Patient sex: M
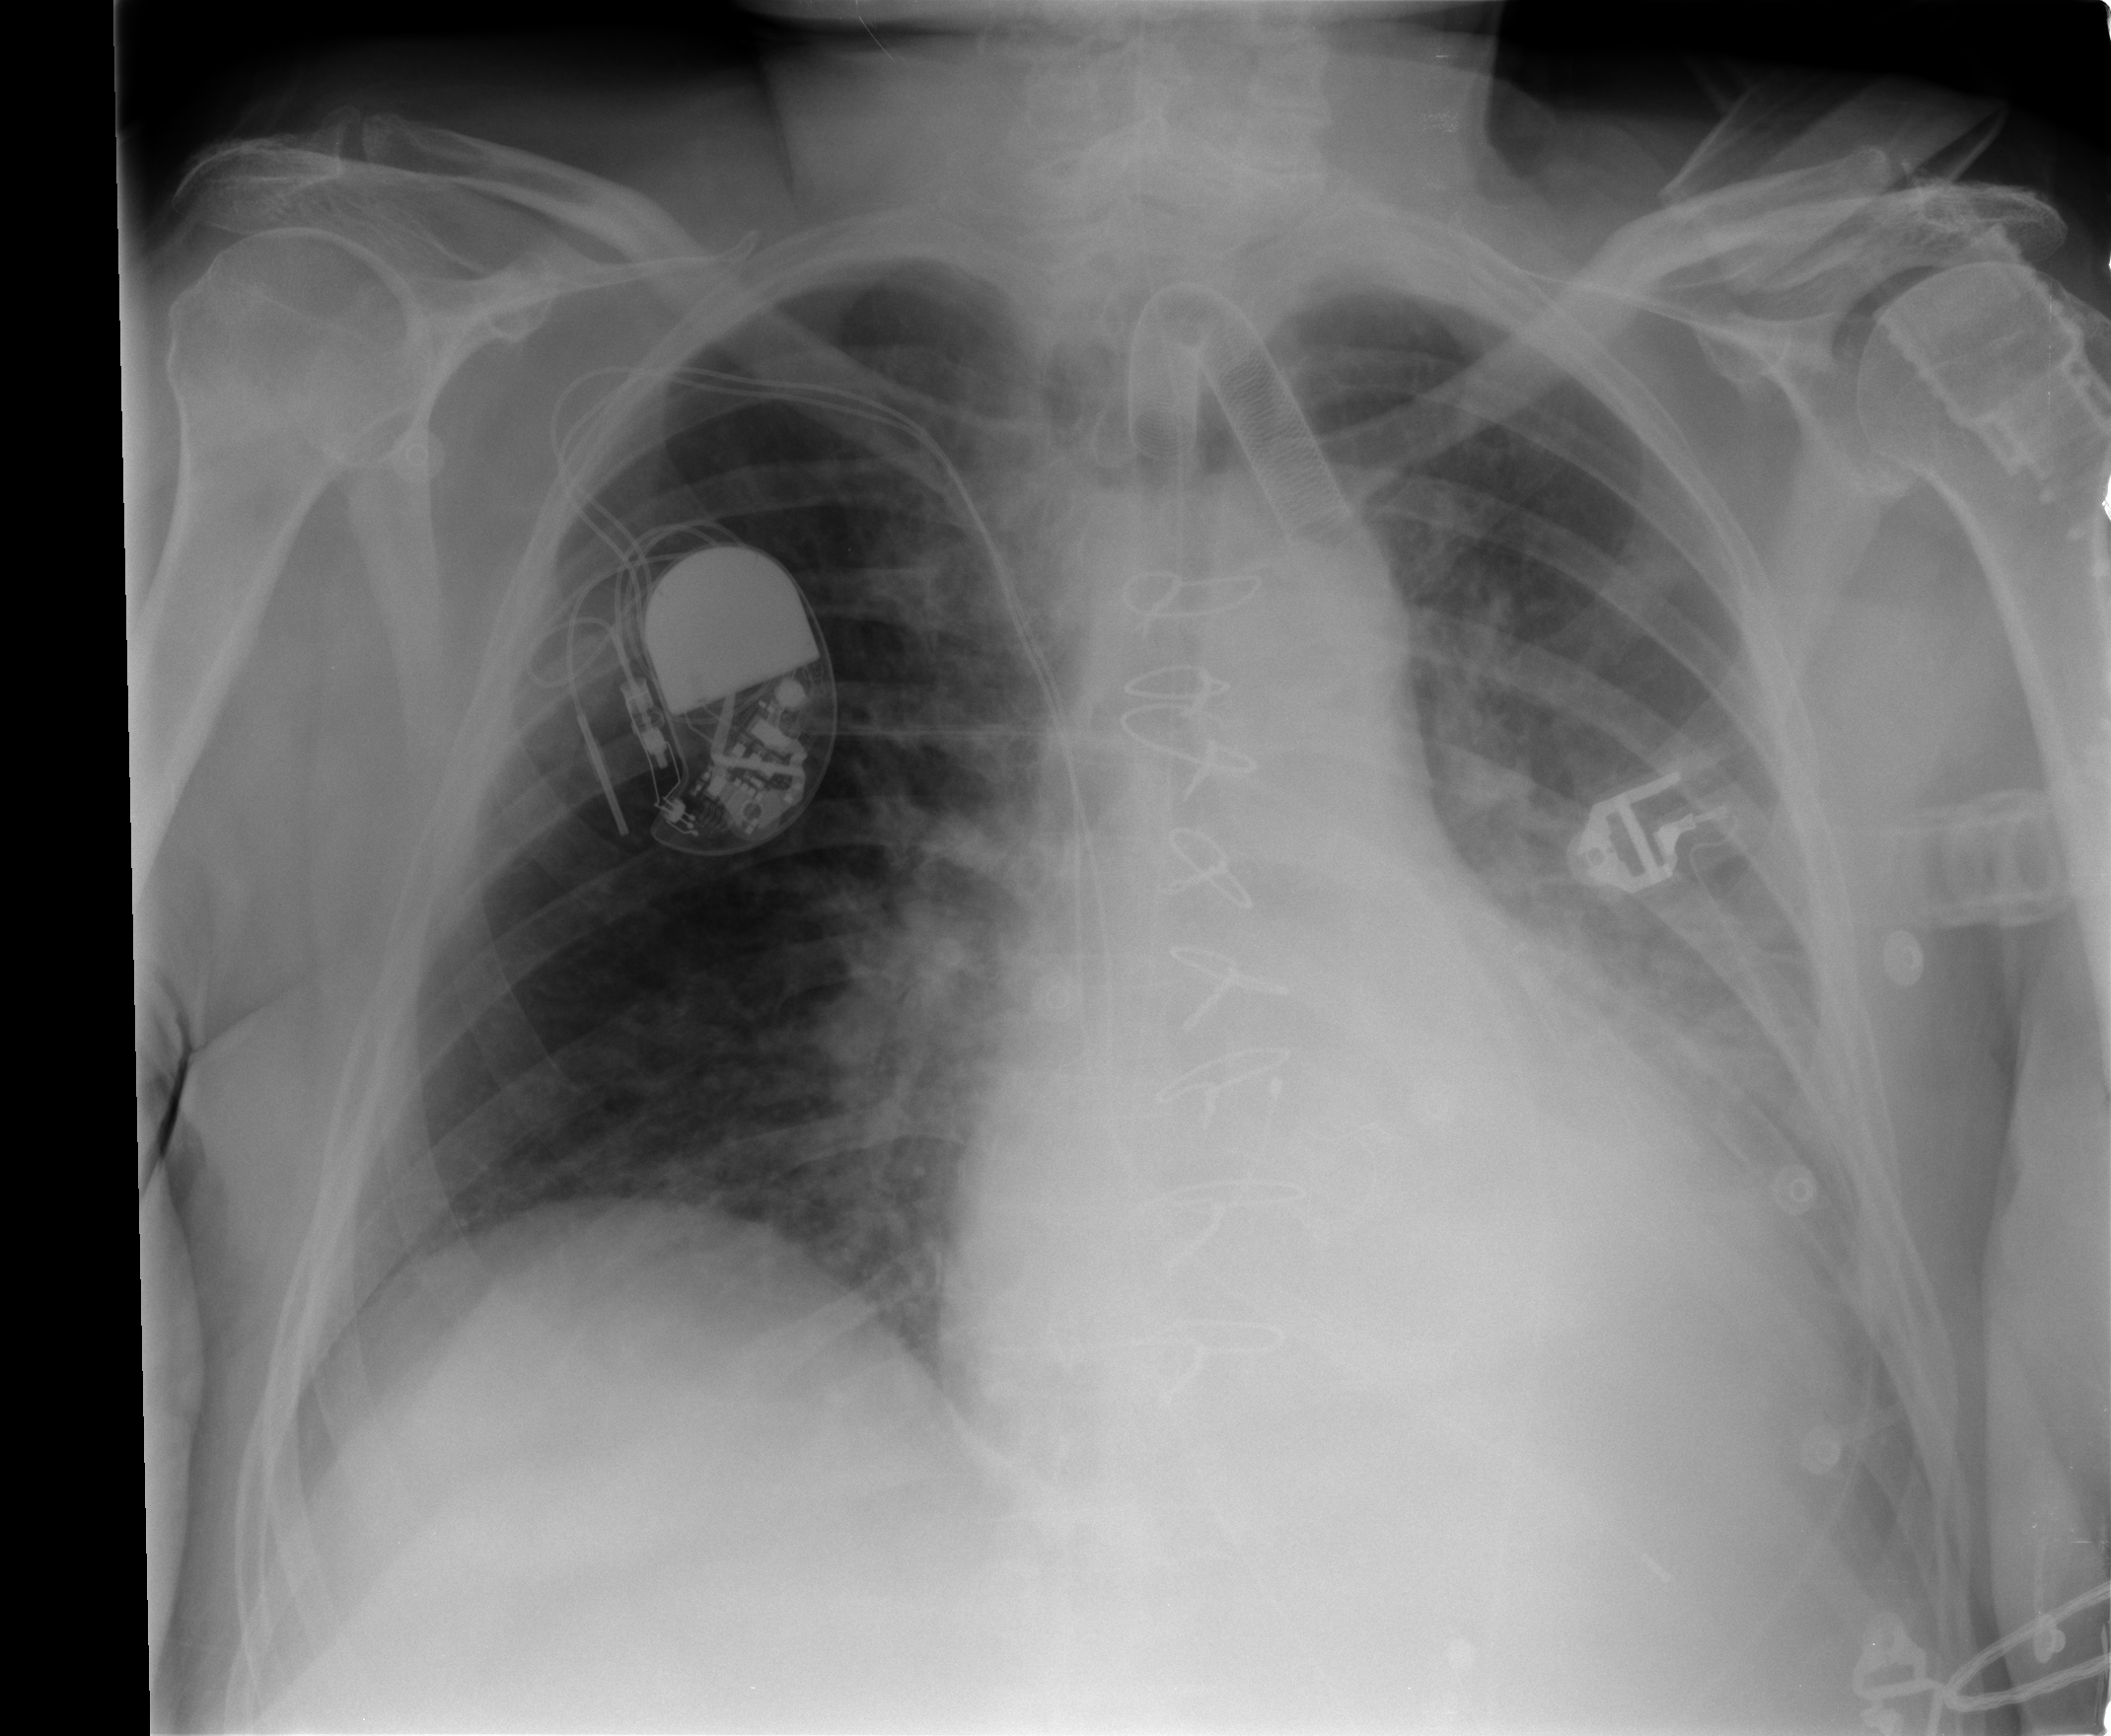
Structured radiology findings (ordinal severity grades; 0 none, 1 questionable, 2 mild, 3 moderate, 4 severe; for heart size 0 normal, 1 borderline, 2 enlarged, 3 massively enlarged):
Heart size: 2
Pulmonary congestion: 0
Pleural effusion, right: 0
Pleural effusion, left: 1
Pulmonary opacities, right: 0
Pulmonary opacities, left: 1
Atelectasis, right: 2
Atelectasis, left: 3